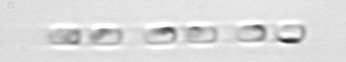
Label: Skeletonema